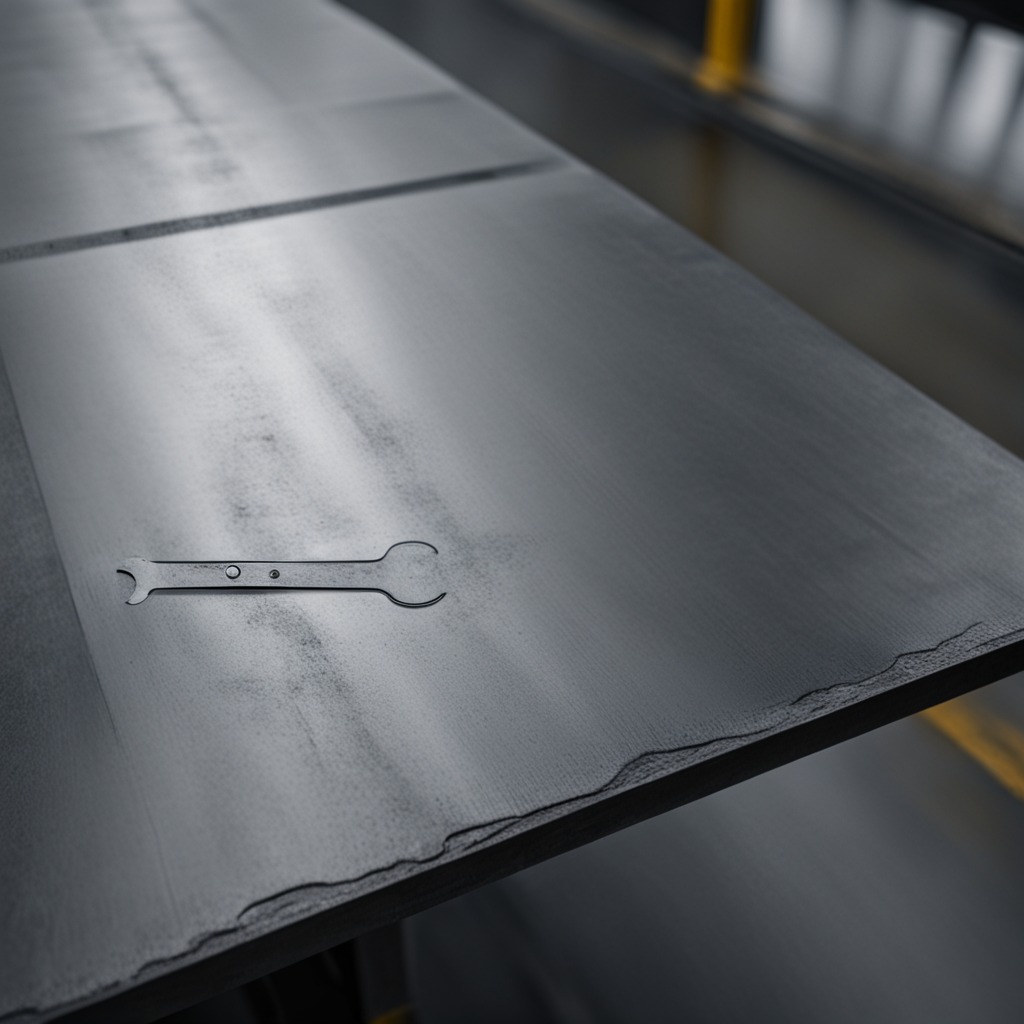
A wrench is lying on a cold steel table in a mining workshop.